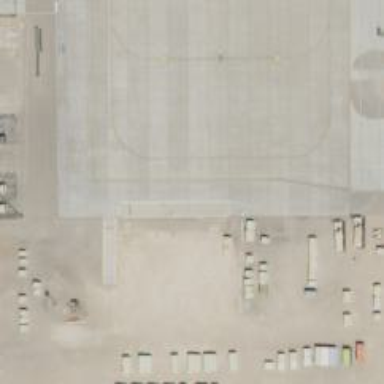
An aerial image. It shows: View of taxiway at the airport.